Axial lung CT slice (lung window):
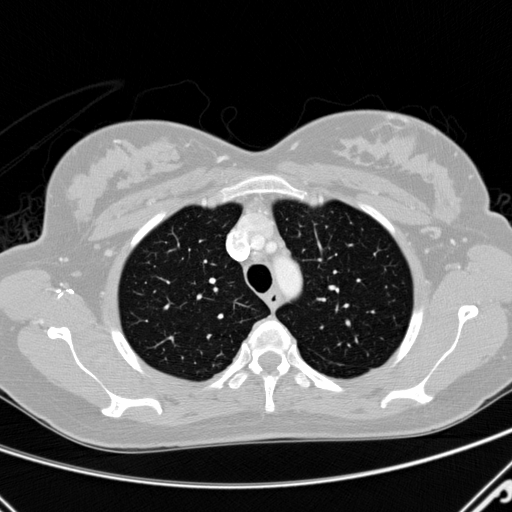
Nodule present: no